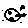
Label: moon